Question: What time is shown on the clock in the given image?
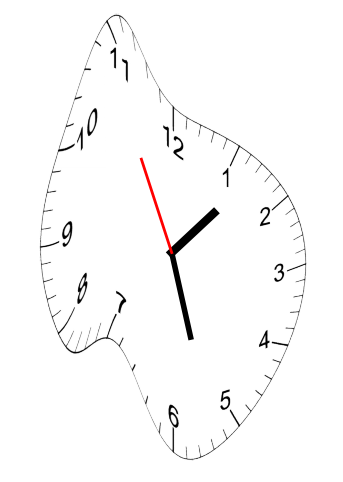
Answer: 01:26:55